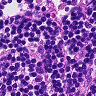
Metastatic tissue present: no